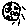
Label: moon